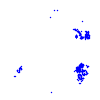
Particle: kaon